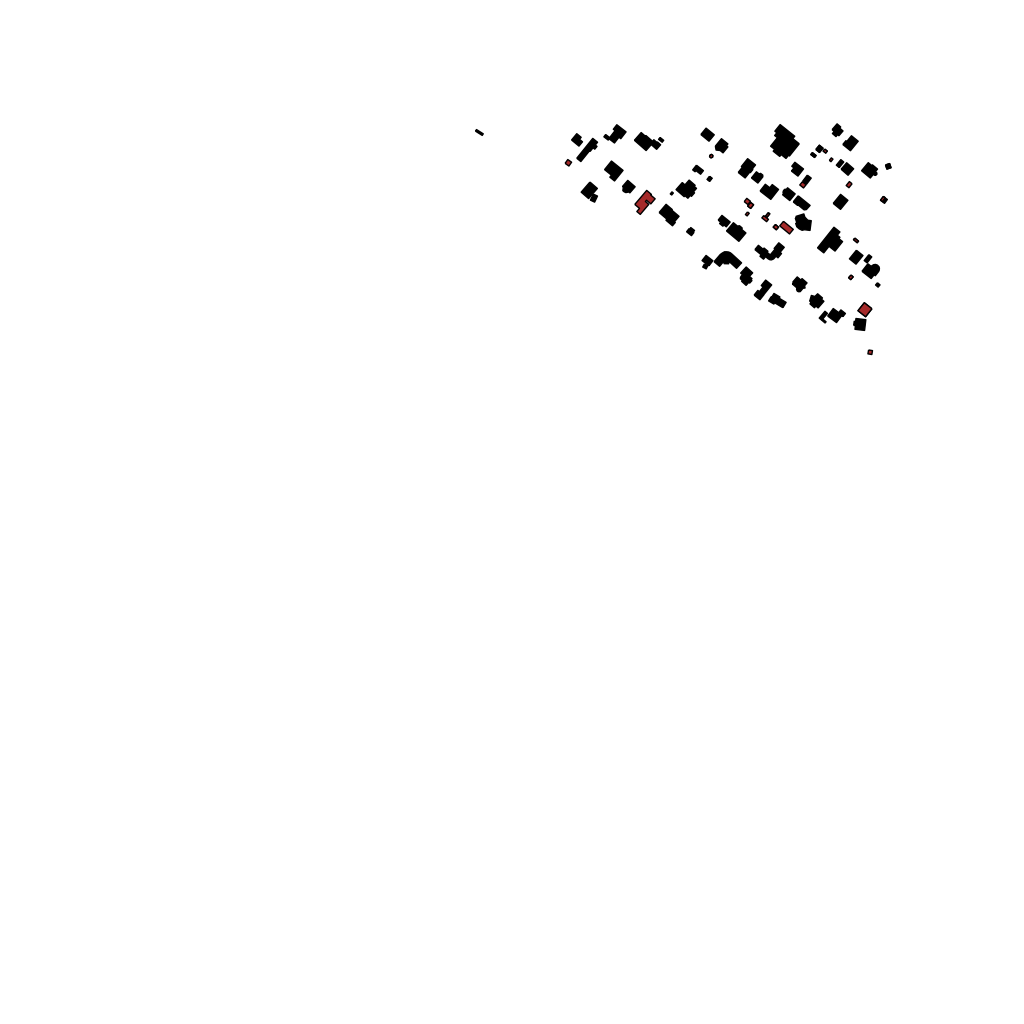
Tags: overhead vector_map, agriculture, recreation, residential, individual_rise, low_rise, density_1, Building, Facility, 1.0 km²